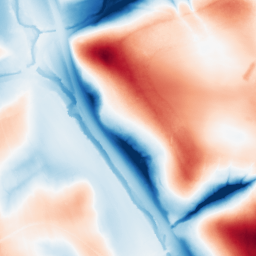
Category: trend_removal
Decomposition family: local_polynomial
Decomposition parameters: window_size: 101
degree: 1
Upsampling method: cubic_catmull_rom
Upsampling parameters: scale: 8
Upsampling scale: 8